Field crop: maize
Growth stage: 1
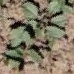
Species: convolvulus